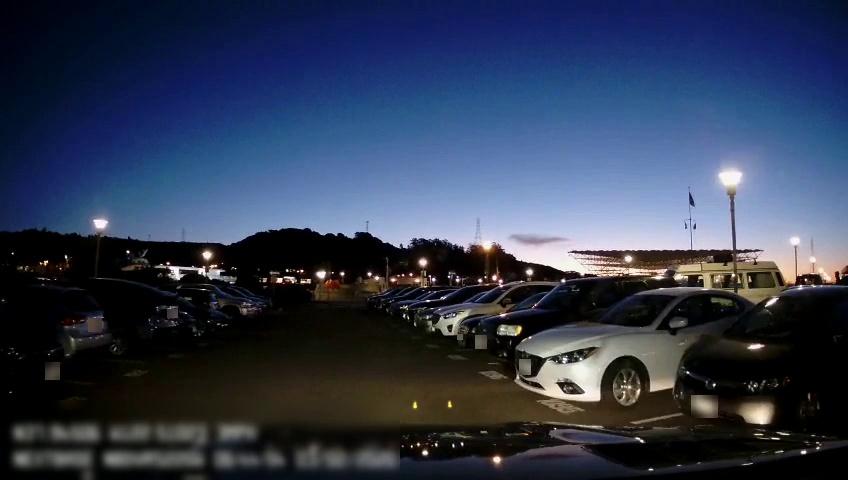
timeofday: Night
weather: Other
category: Drivable Space
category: Vehicles | Car
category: Vehicles | Car
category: Vehicles | SUV
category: Vehicles | Car
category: Vehicles | Car
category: Vehicles | SUV
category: Vehicles | SUV
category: Vehicles | Truck
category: Vehicles | Car
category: Vehicles | Car
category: Vehicles | SUV
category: Vehicles | Car
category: Vehicles | SUV
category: Vehicles | Car
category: Vehicles | SUV
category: Vehicles | Other LV
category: Vehicles | SUV